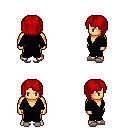
a pixel art fantasy rpg character, male body template, human, tanned skin, gray robe, gold greaves, red pageboy hairstyle, white slippers, four views (front, back, left, right), 2x2 character sprite sheet, small pixel art, hard edges, no anti-aliasing